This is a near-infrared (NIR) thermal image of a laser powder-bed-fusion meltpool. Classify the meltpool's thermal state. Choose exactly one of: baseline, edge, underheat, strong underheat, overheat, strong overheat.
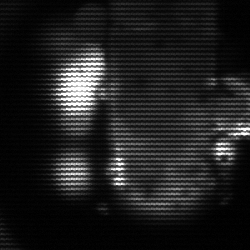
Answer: strong underheat